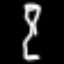
Label: hourglass